Question: I have an issue which I suspect will be easy but for the life of me I can not think how to do it.
I have a webpage which has 2 drop down list and an input field but I want my second drop down list to display different values upon the selection of the first drop down list.
My code in my view is:
'''
AJBG.CMS2.Sippcentre.AppCode.Functions.Template template = new AJBG.CMS2.Sippcentre.AppCode.Functions.Template();
template.HtmlTemplate = ((AJBG.CMS2.Sippcentre.AppCode.Translators.SIPPAdditionalContributions)Model.Data).PageText;
template.Nvc.Add("[!SourceDropDown]", Html.DropDownList("Source_DropDownList", new String[] { "- - Please select - -", "Member", "Employer" }, null, new { @class = "form-control", onchange = "AdditionalFieldsCheck(this);" }).ToHtmlString());
template.Nvc.Add("[!SourceErrorMessage]", AJBG.CMS2.Sippcentre.AppCode.Website.CStr(Html.ValidationMessage("Source_DropDownList")));
template.Nvc.Add("[!PaymentTypeDropDown]", Html.DropDownList("PaymentType_DropDownList", new String[] { "- - Please select - -", "Cheque", "Electronic payment" }, null, new { @class = "form-control", onchange = "PaymentTypeButtonDisplay(this);" }).ToHtmlString());
'''
Using the above there are placeholders in my CMS which put there fields where they are to go.
Below is screen shot of the fields:

My site is built using bootstrap 3 and HTML 5. I don't want to add any code or java to my CMS if I can help it.
Will I need some code in my helper to help me to do this?
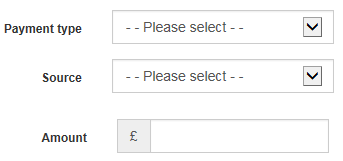
Answer: It turns out I already had some logic in my code to show and hide items so I used the 'ShowLayer' and 'HideLayer'